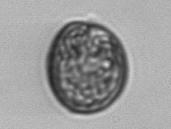
Label: Prorocentrum